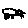
Label: cat